Aerial crown-view tile of a tropical tree (Barro Colorado Island, Panama), acquired 20250317:
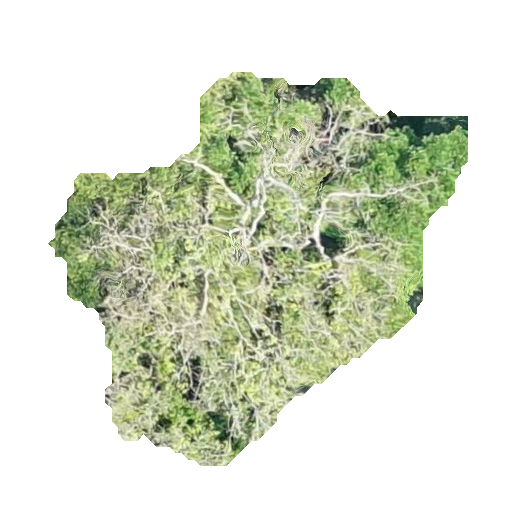
Species: Platypodium elegans
GBIF accepted scientific name: Platypodium elegans
Crown area: 149.892 m²